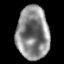
Tissue: lung
Cell type: T cells
Senescence score: 0.2165
Nuclear area (px): 1685
Mean DAPI intensity: 136.198